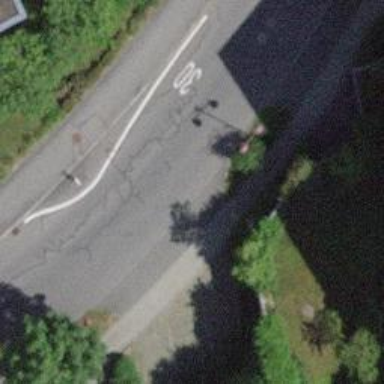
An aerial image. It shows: Traffic calming feature called choker.